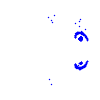
Particle: electron